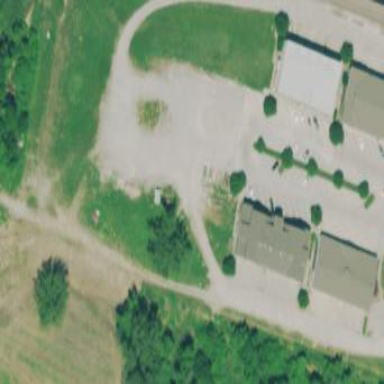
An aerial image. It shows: Parking area with unpaved surface.